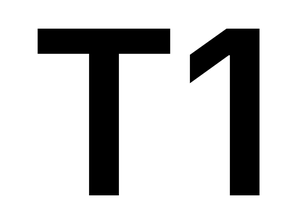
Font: Inter_SemiBold